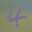
Label: 4